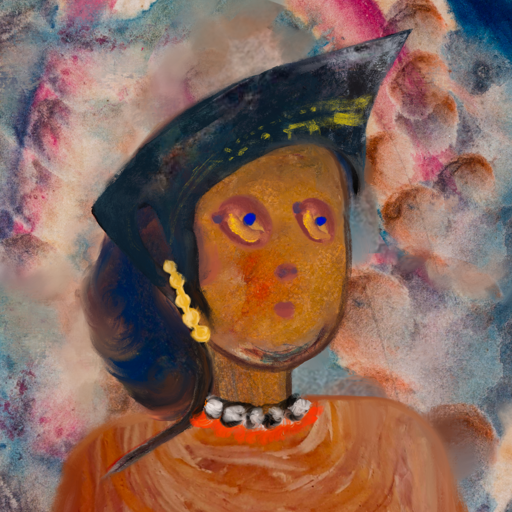
Background: Rupkatha, Head And Neck Side: Pipe, Face Side: Mother_And_Son_Son, Bust: Pious_Lady, Hair Side: Mother_And_Son_Son, Head Accessory: Irani, Second Necklace: Blank, Necklace: An_Impression, Baby: Blank